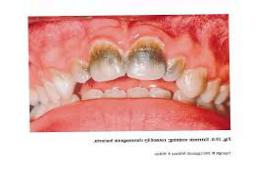
Condition: Tooth Discoloration